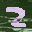
Label: 2